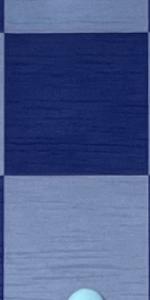
Label: Empty